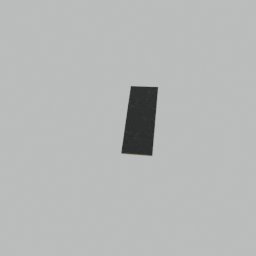
Label: furniture